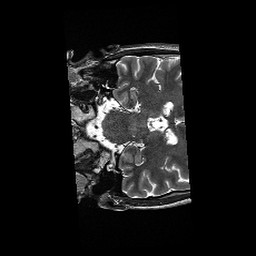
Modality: T2w
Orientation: coronal
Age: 40
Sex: male
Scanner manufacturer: siemens
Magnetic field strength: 3 T
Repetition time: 6.1 s
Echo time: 0.104 s